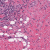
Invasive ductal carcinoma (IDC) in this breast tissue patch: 1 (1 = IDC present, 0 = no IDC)